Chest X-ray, PA view. Patient: 48 years old, sex F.
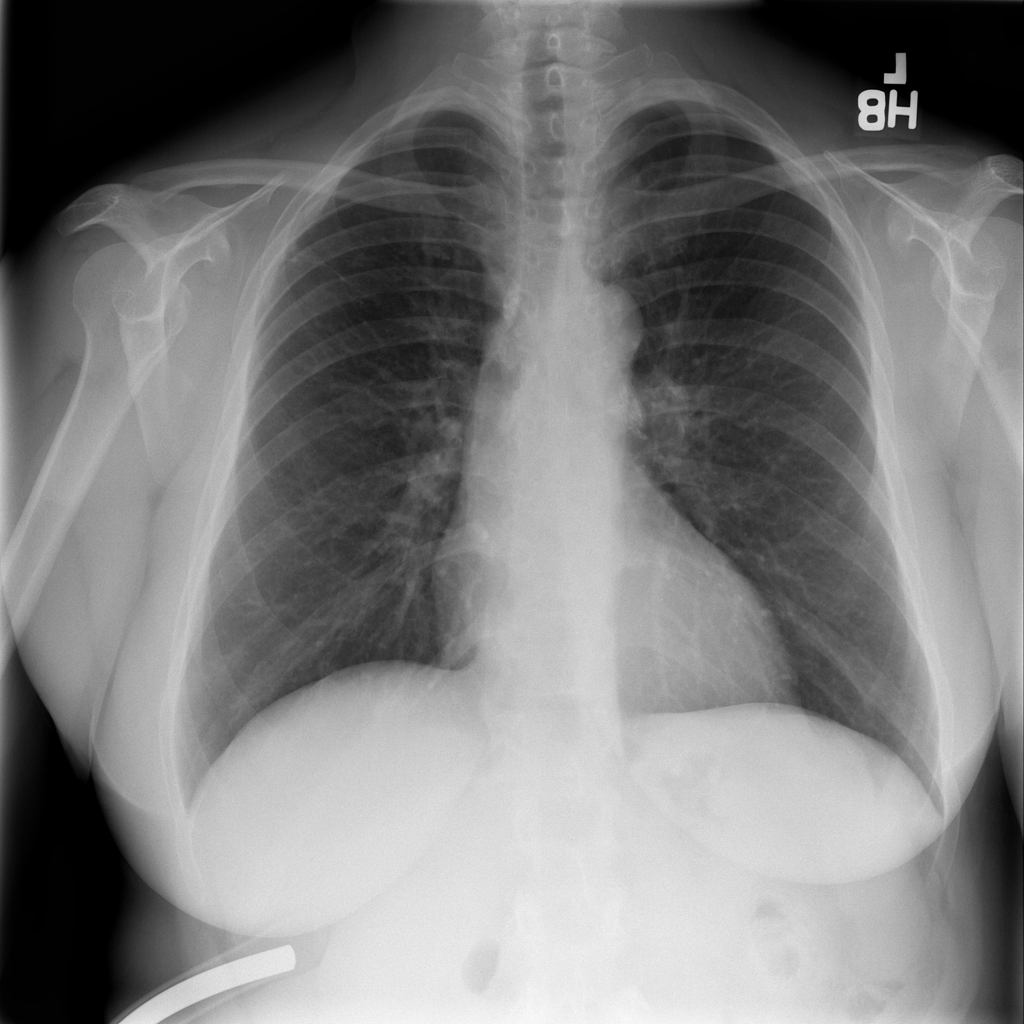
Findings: No Finding